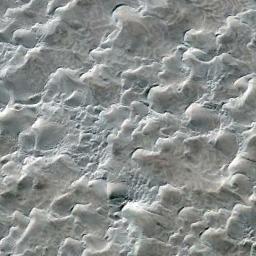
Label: desert